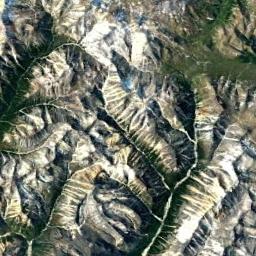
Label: snowberg